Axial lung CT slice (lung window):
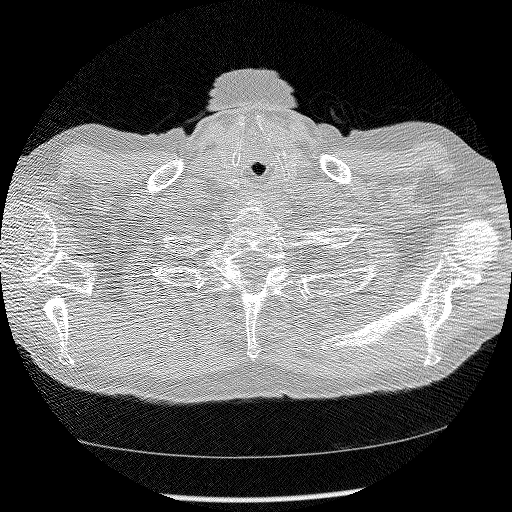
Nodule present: no